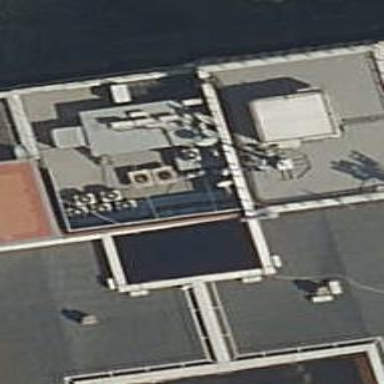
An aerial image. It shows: Part of building.